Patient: sex M, age 85
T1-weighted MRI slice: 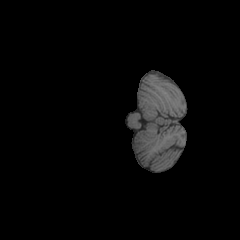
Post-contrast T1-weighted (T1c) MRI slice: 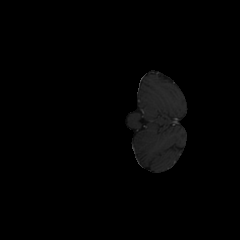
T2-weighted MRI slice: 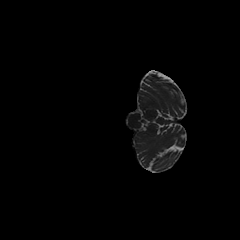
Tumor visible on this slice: no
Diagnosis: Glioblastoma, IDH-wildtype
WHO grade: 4